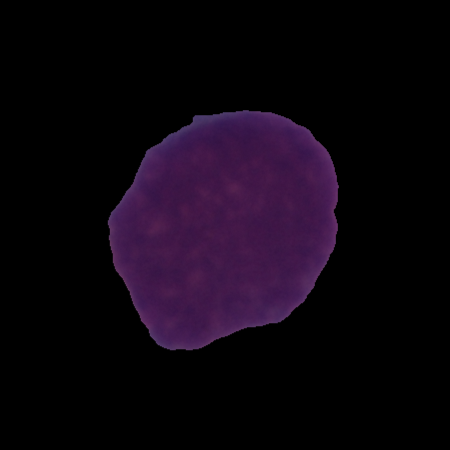
Label: cancer